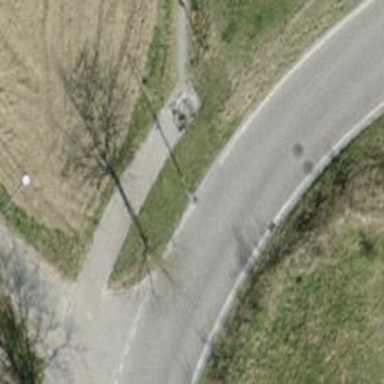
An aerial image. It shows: Asphalt road classified as tertiary.